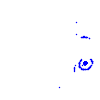
Particle: electron